Here is the raw acceleration-versus-time signal recorded on a bearing housing. Determine the bearing's health state. Answer with exactly one of: normal, inner_race, outer_race, ball.
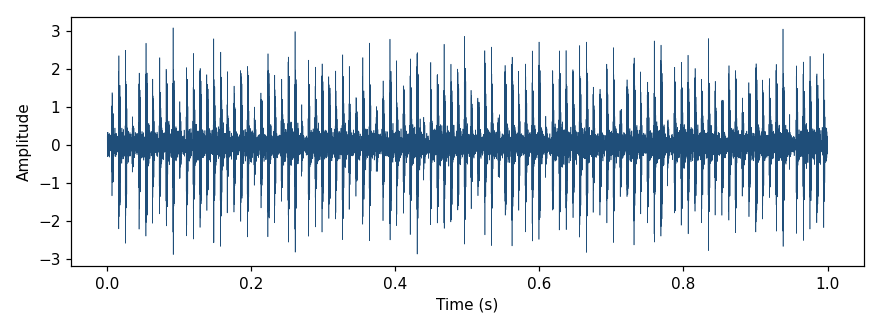
Answer: outer_race